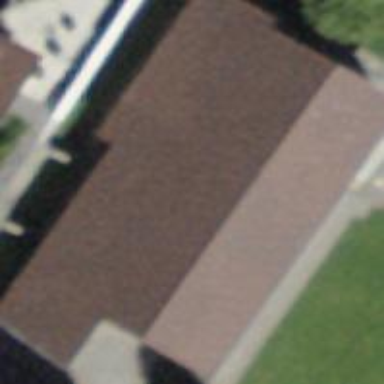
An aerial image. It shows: Kindergarten building.